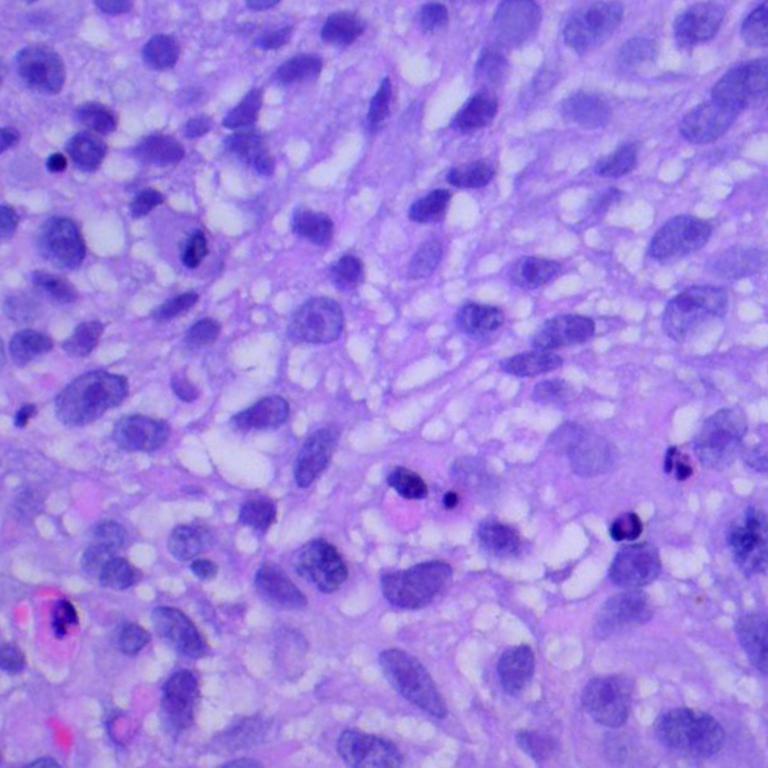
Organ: lung
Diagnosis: squamous carcinomas